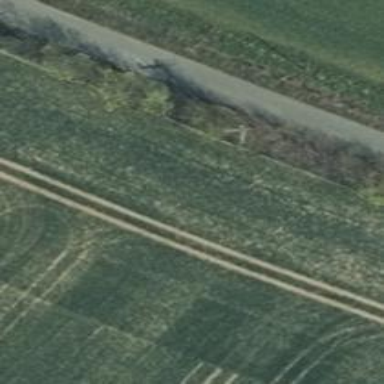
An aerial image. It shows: Minor power line with 3 cables.